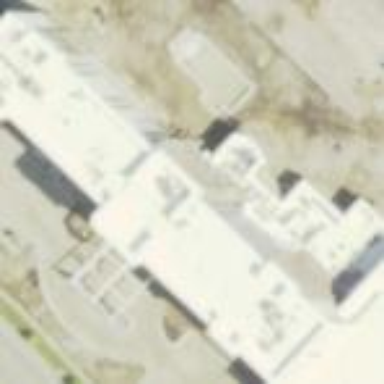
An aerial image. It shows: Hotel building.